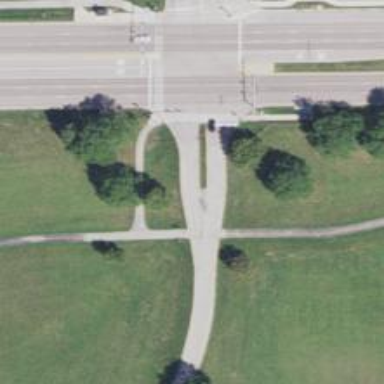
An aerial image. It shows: Cycleway.